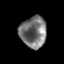
Tissue: prostate
Cell type: T cells
Senescence score: 0.3583
Nuclear area (px): 812
Mean DAPI intensity: 117.069